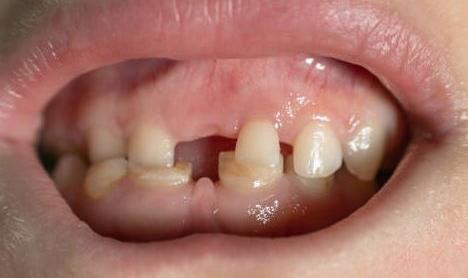
Condition: hypodontia